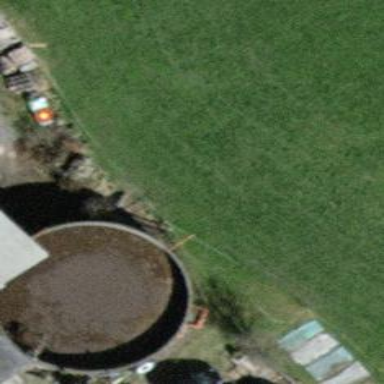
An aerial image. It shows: Storage tank building.